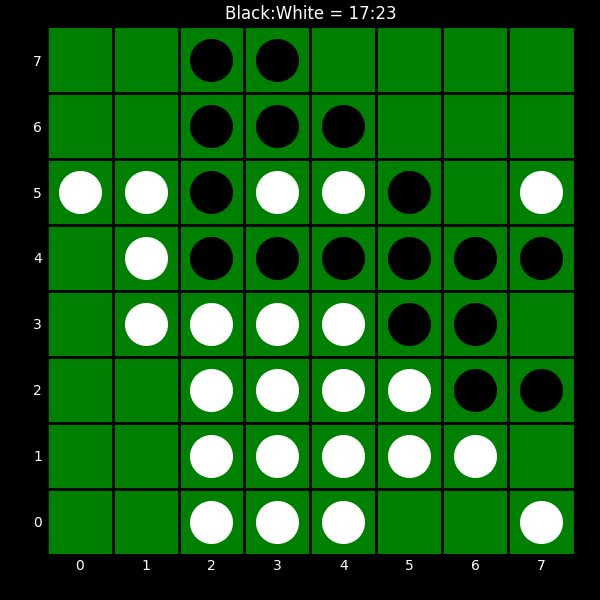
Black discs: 17
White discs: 23